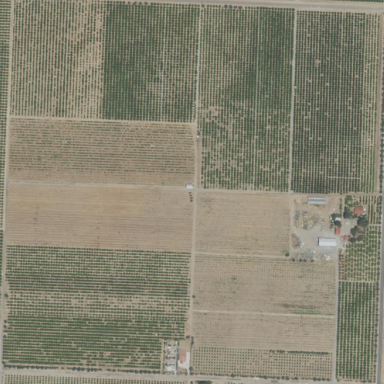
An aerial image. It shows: Orchard.